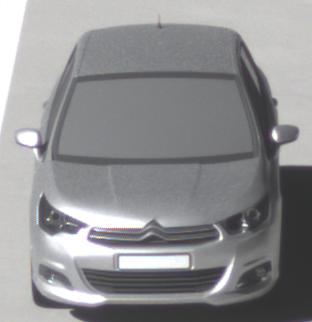
Make: Citroen
Model: C4 VTi 95
Detailed model: C4 (II)
Model produced from: 2012/08
Model produced until: 2013/06
Doors: 5
Color: white
Road condition: dry road
Daytime: morning or afternoon
Contrast: high contrast